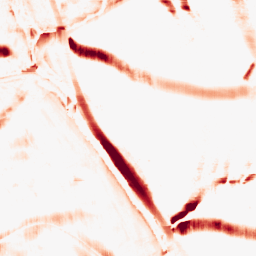
Category: morphological
Decomposition family: morphological_rect
Decomposition parameters: operation: opening
width: 20
height: 20
Upsampling method: linear_exact
Upsampling parameters: scale: 2
Upsampling scale: 2